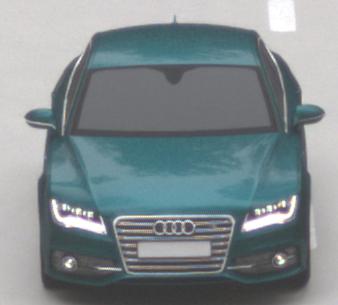
Make: Audi
Model: S7 Sportback cod
Detailed model: S7 (4G) Sportback
Model produced from: 2012/06
Model produced until: 2014/05
Doors: 5
Color: blue
Road condition: dry road
Daytime: morning or afternoon
Contrast: low contrast